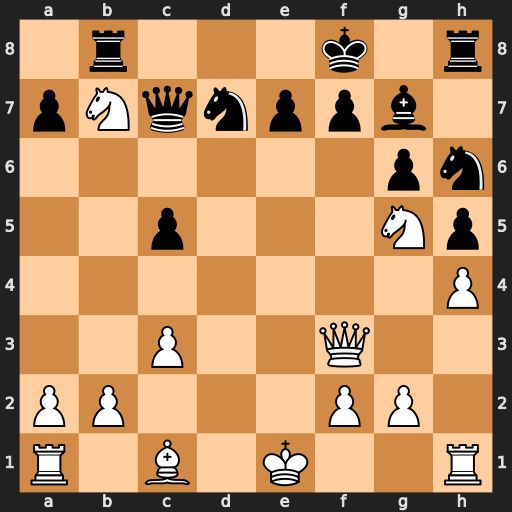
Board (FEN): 1r3k1r/pNqnppb1/6pn/2p3Np/7P/2P2Q2/PP3PP1/R1B1K2R
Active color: w
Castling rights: KQ
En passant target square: -
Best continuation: Ne6+ Kg8 Nxc7